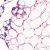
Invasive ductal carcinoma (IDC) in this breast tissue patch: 0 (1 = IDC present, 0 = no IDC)